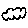
Label: cloud